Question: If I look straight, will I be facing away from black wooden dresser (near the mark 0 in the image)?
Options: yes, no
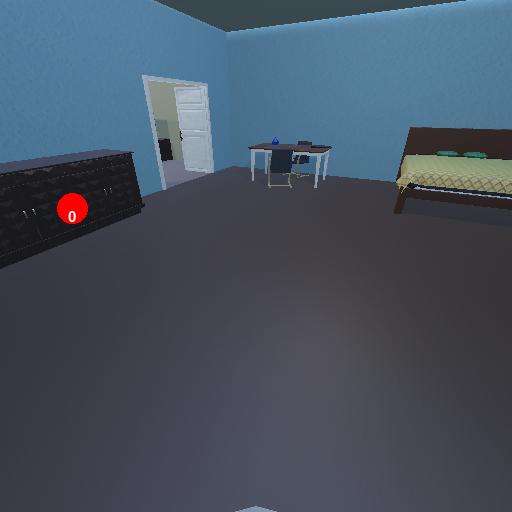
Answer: yes